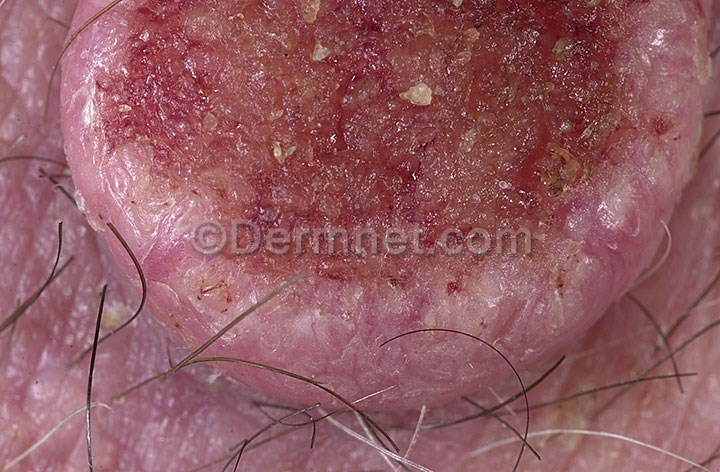
Disease: Seborrheic Keratoses and other Benign Tumors